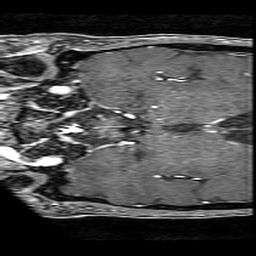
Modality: angio
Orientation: coronal
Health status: ill
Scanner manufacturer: philips
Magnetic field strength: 3 T
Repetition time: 0.01821 s
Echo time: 0.003383 s